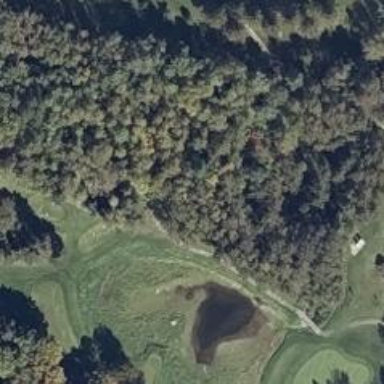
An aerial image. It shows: Path for both road and golf.